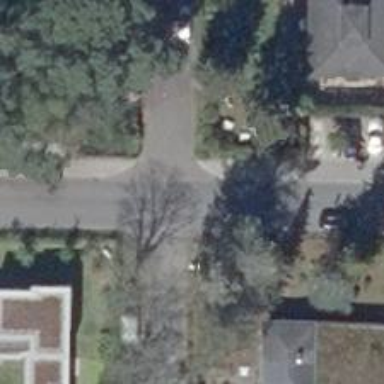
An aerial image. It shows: Residential road with asphalt surface. There is sidewalk on the left side.